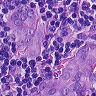
Metastatic tissue present: yes